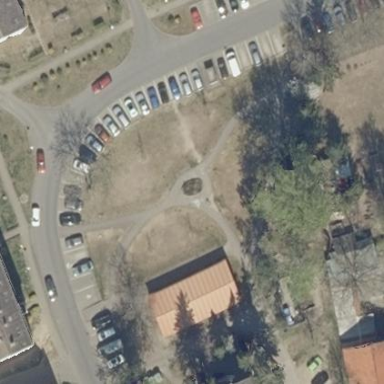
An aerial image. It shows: Street-side parking area with paving stones.